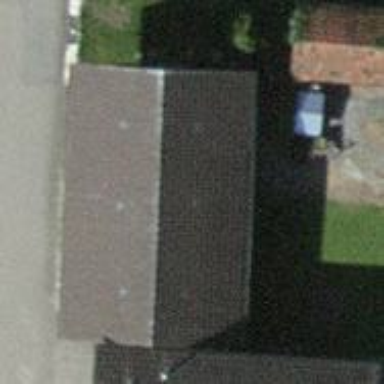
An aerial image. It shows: Barn.